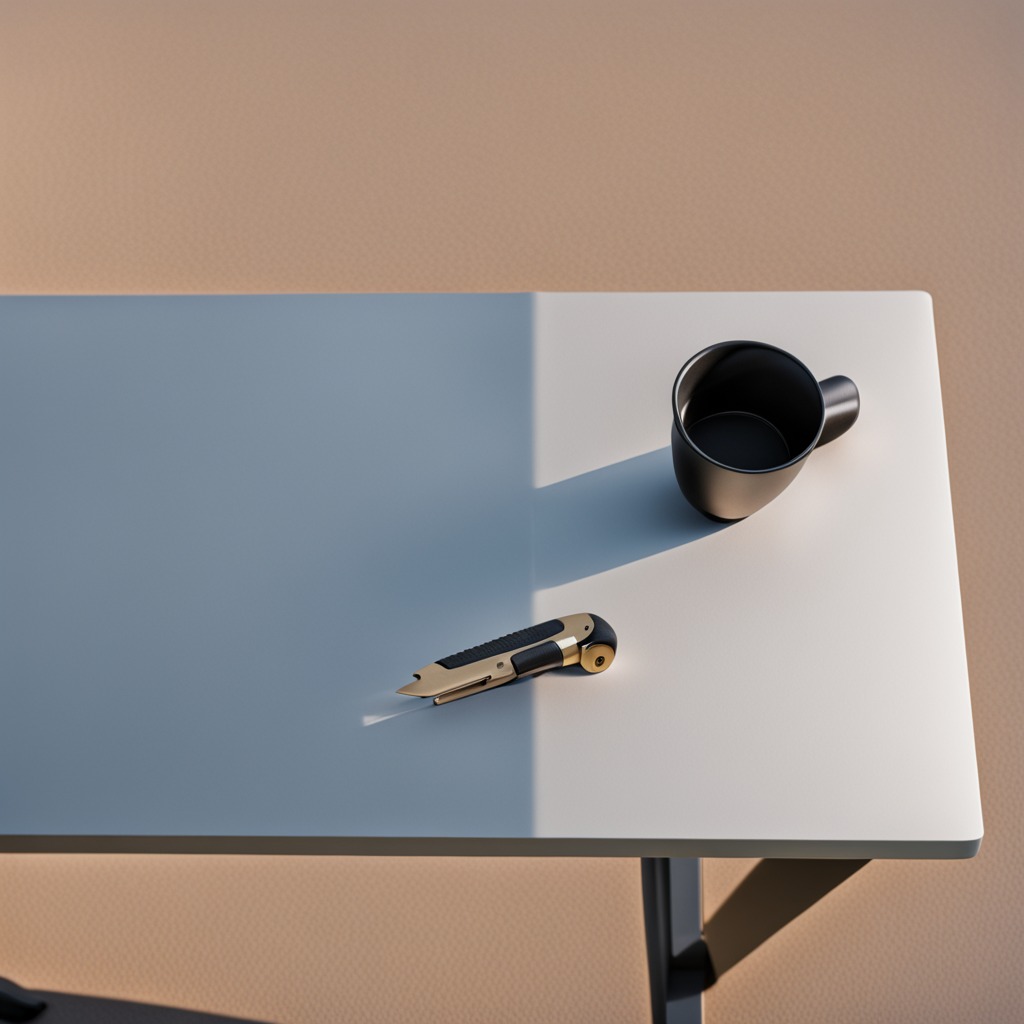
A utility knife lies on the table.